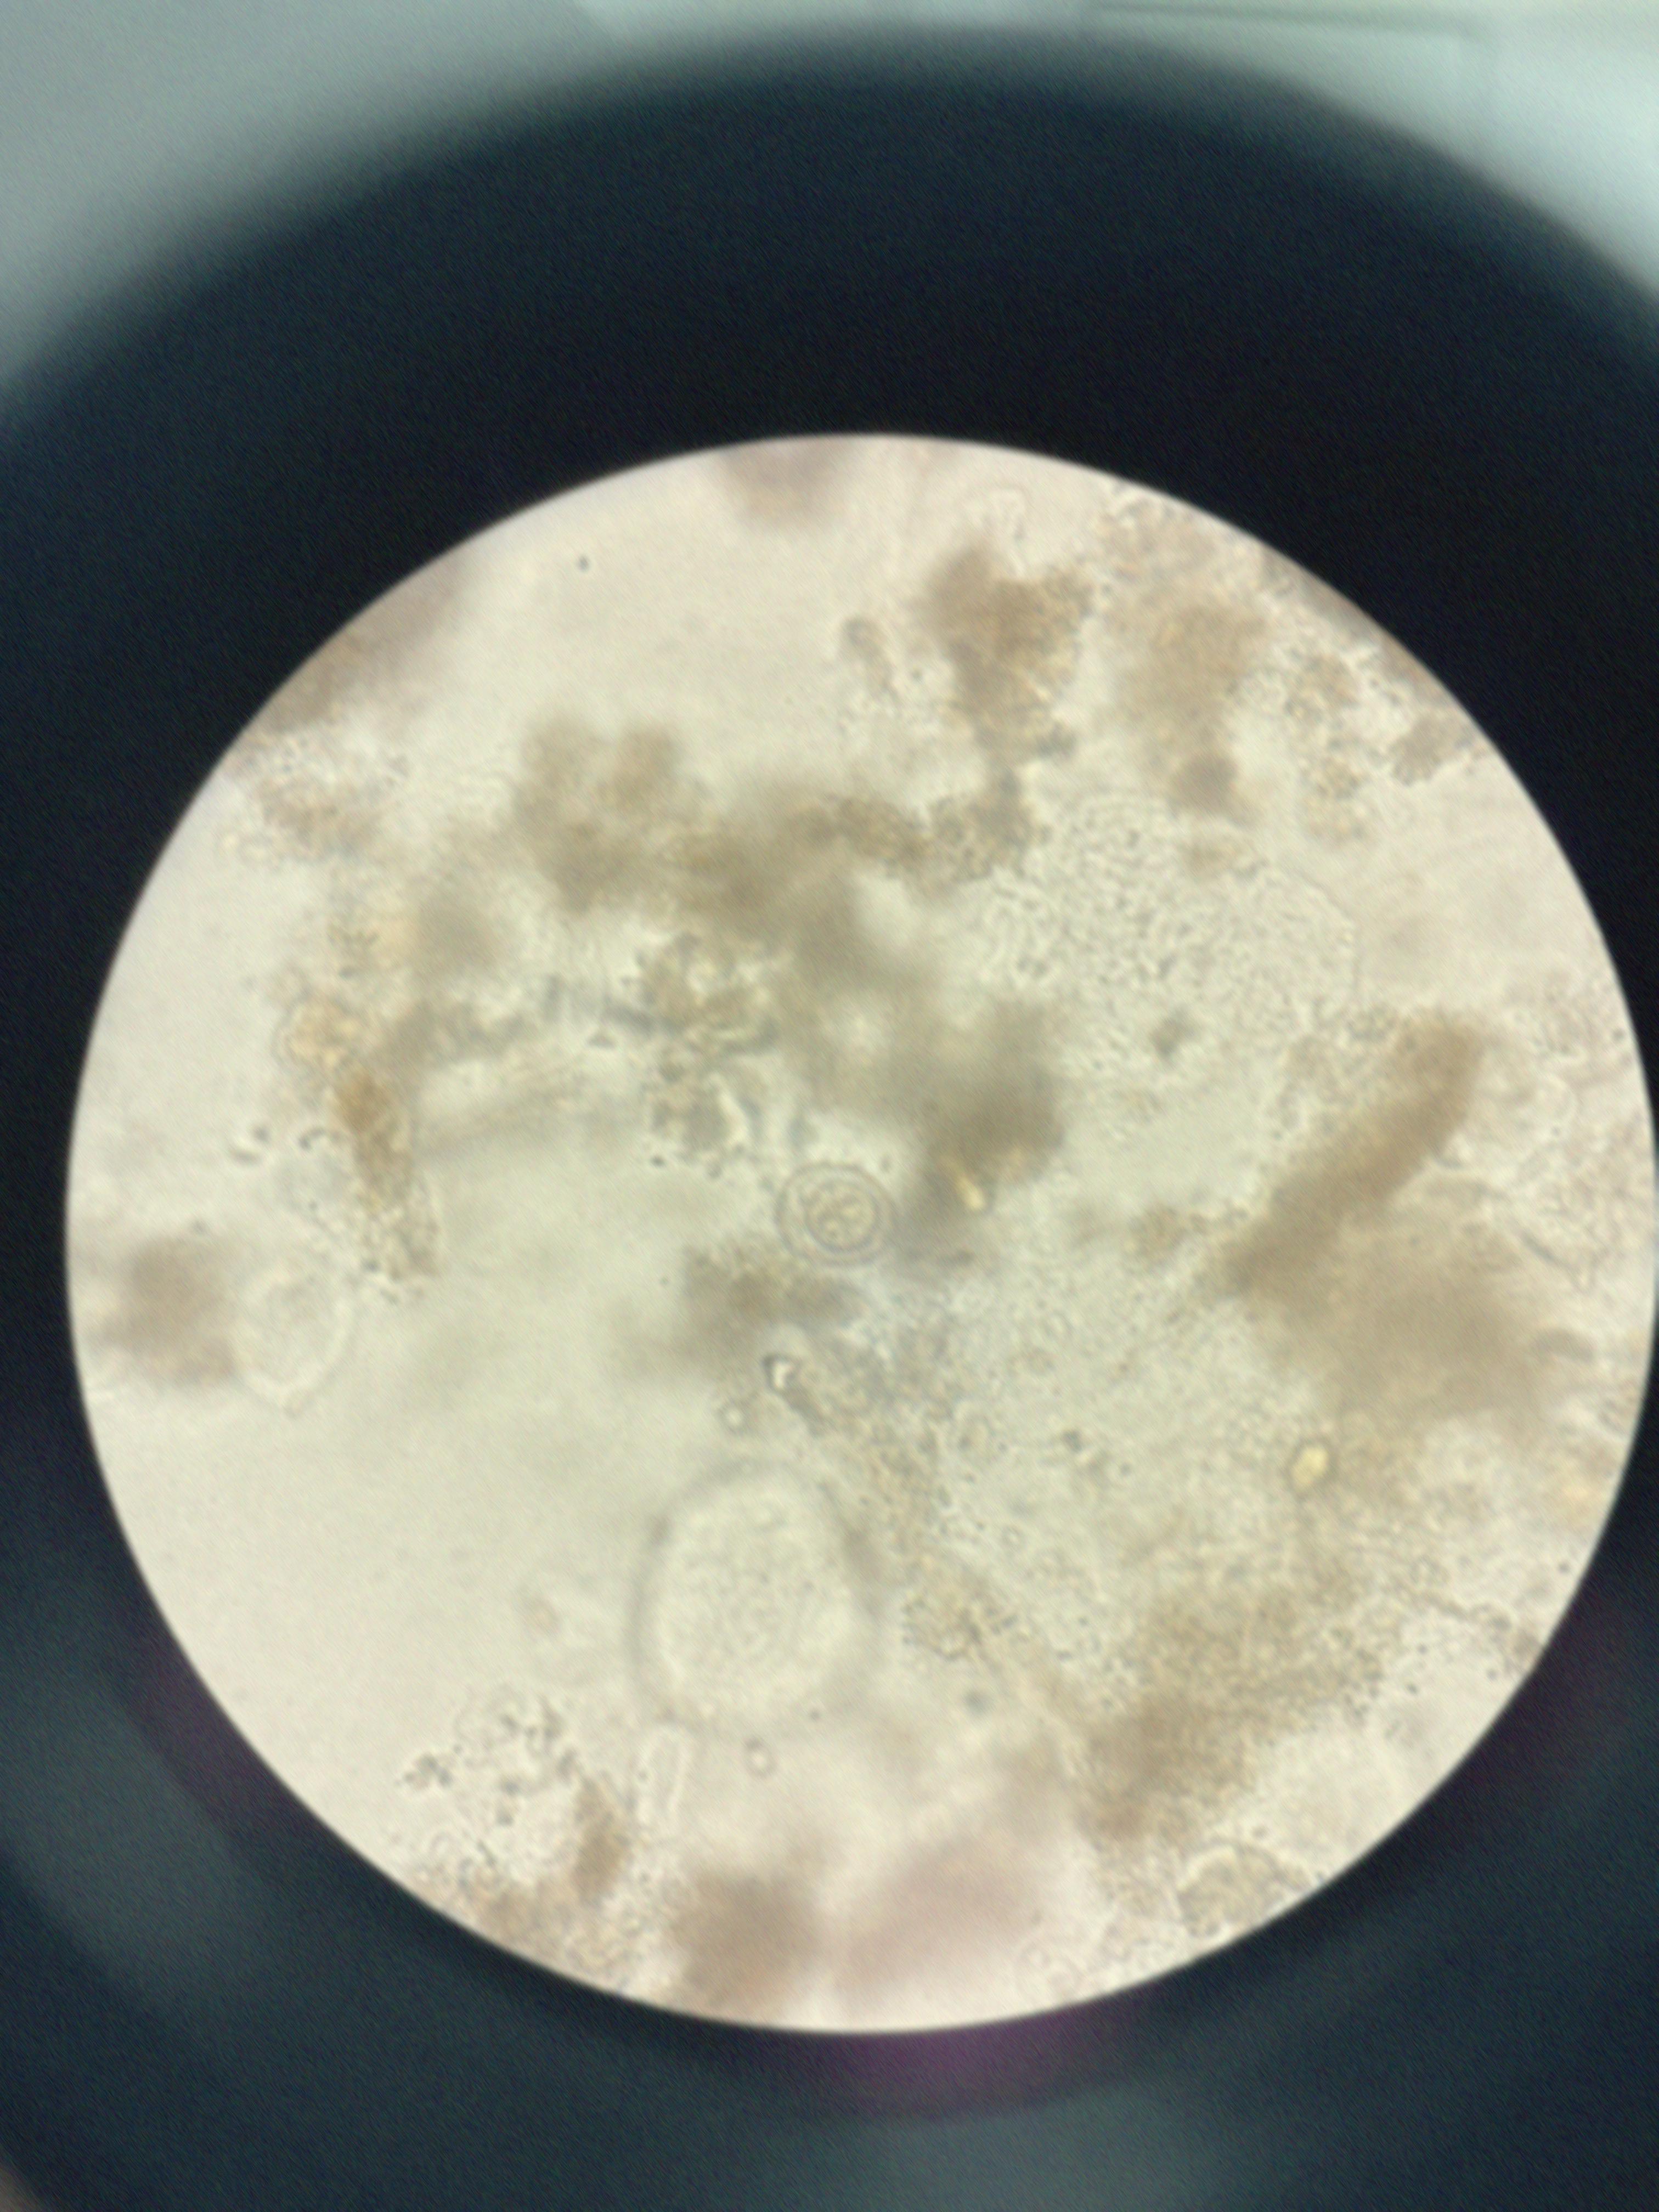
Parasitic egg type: Hymenolepis nana